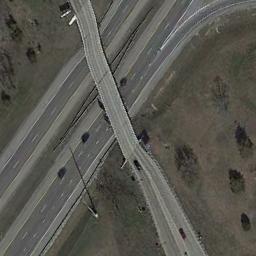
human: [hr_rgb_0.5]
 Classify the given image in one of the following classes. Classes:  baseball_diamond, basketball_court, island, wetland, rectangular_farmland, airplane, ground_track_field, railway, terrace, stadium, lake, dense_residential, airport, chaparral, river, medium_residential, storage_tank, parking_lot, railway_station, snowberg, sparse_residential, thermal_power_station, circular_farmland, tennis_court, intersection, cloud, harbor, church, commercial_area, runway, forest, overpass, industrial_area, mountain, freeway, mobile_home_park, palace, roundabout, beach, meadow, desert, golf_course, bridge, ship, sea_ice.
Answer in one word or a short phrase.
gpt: overpass